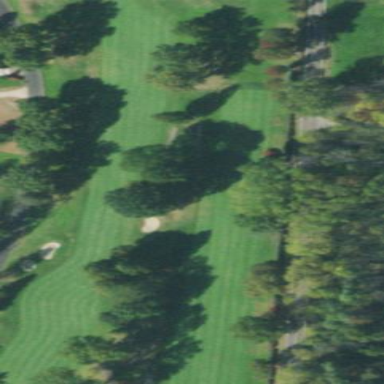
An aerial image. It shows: Golf fairway surrounded by grass.